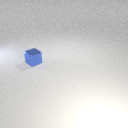
small blue metal cube